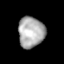
Tissue: lung
Cell type: T cells
Senescence score: 0.2414
Nuclear area (px): 787
Mean DAPI intensity: 171.79